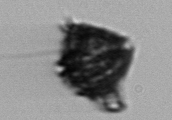
Label: Gonyaulax